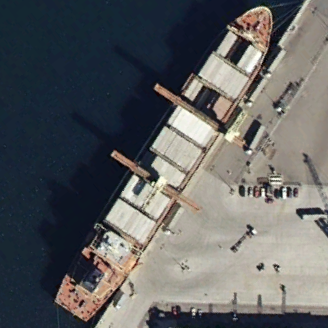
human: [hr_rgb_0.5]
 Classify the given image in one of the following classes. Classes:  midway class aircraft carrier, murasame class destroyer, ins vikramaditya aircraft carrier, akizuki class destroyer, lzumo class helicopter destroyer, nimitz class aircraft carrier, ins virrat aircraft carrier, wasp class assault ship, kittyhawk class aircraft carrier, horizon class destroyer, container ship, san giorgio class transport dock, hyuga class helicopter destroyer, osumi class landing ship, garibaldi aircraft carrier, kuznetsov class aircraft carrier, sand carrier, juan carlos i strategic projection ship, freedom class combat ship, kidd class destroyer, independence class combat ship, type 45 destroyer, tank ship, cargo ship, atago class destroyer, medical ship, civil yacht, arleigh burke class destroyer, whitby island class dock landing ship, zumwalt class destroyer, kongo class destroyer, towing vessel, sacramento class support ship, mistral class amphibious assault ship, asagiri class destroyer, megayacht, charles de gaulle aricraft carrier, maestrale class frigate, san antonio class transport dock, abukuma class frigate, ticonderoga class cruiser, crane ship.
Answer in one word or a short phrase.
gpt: Cargo ship